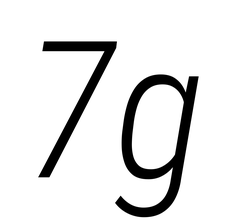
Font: Roboto-Italic_Condensed_Light_Italic